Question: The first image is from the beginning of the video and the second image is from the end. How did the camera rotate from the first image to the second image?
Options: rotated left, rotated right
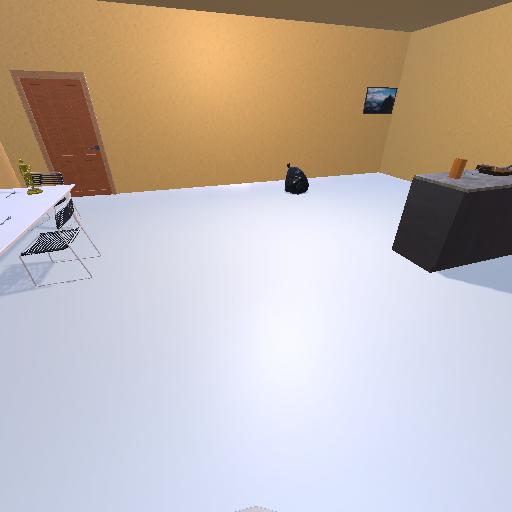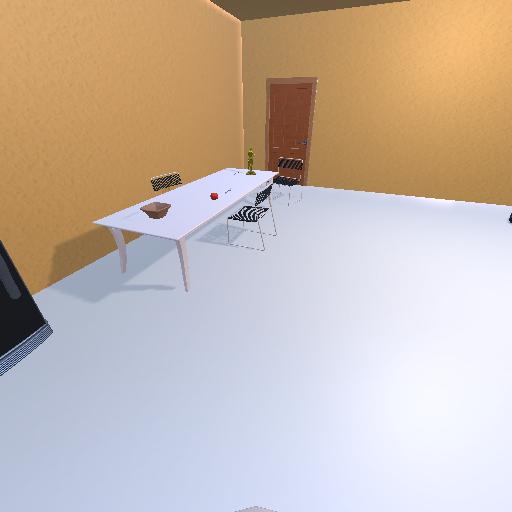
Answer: rotated left